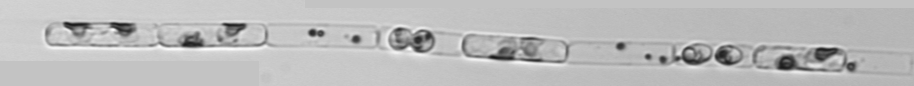
Label: Guinardia_delicatula_TAG_internal_parasite